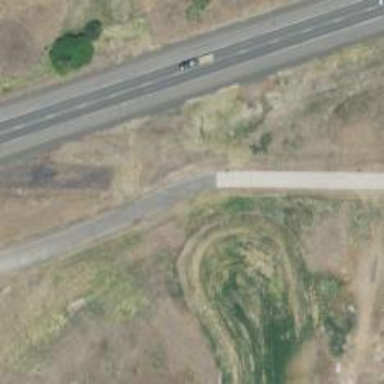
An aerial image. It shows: Abandoned road.